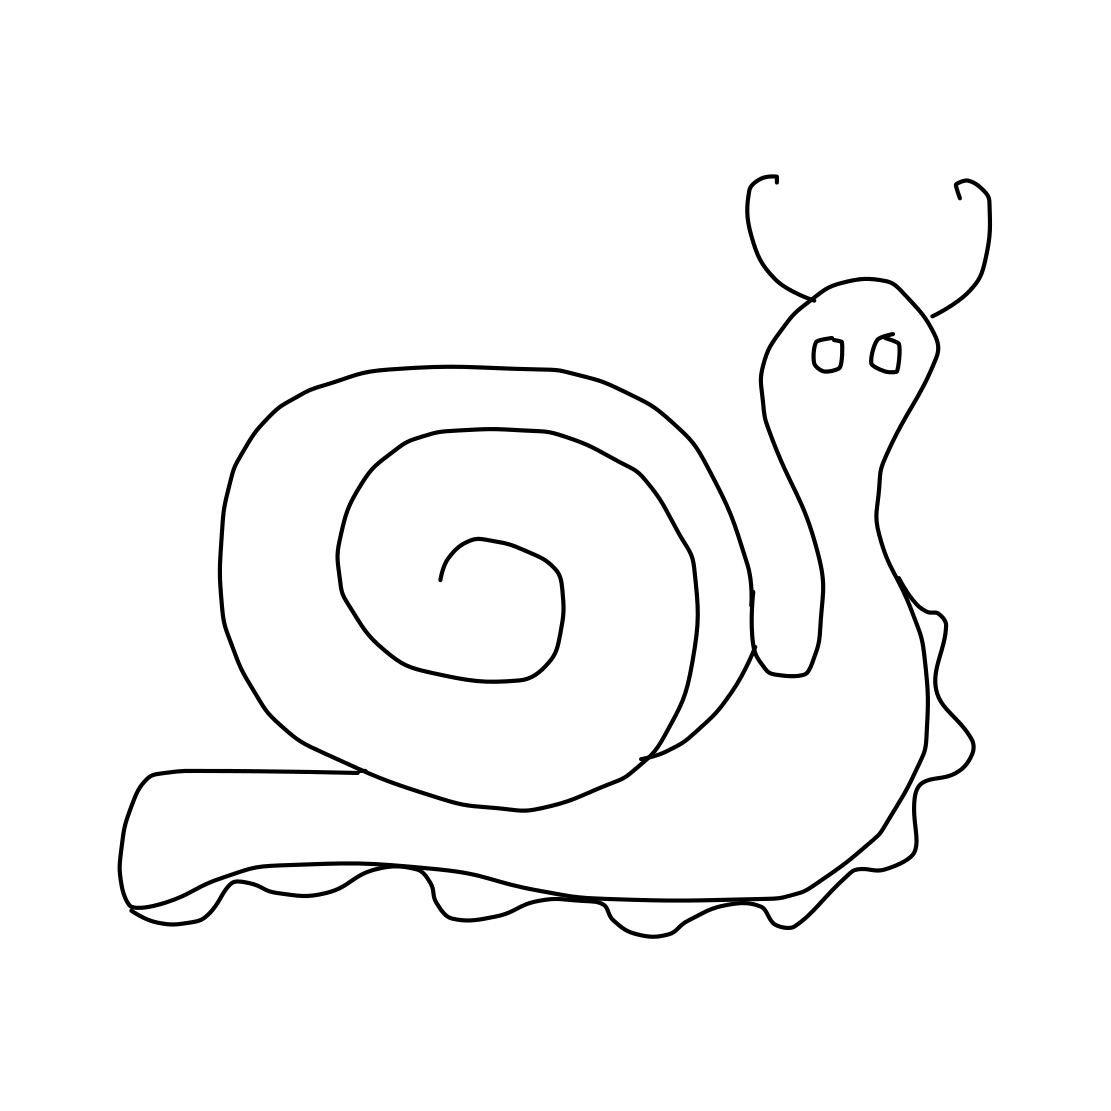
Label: snail